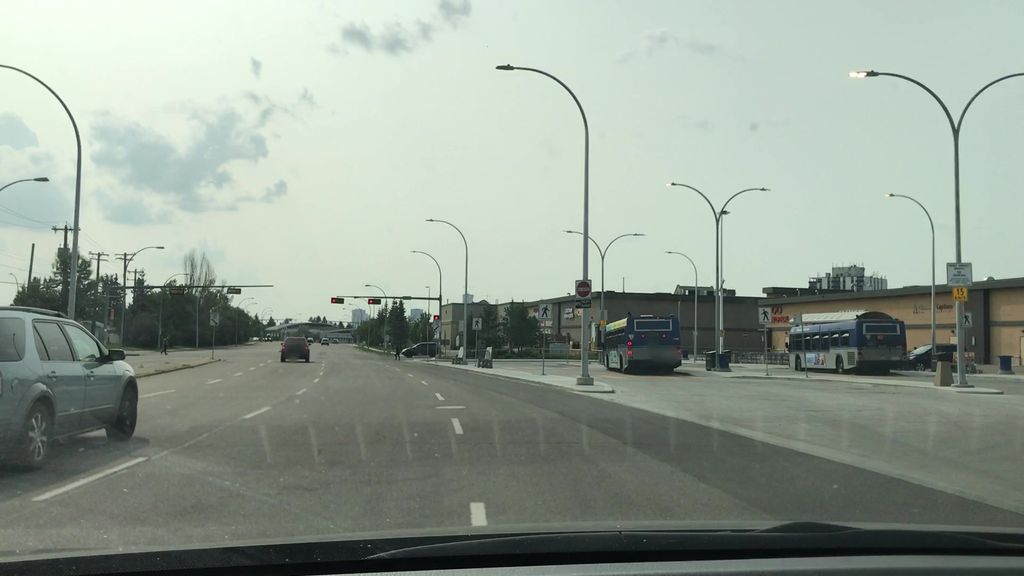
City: edmonton